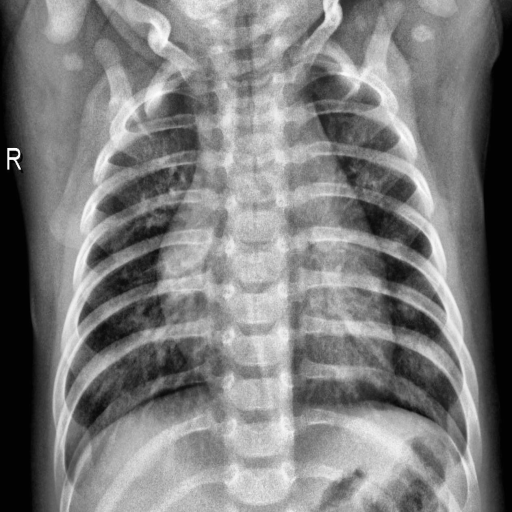
Finding: PNEUMONIA